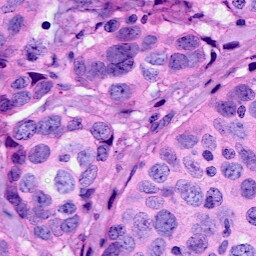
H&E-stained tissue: Breast